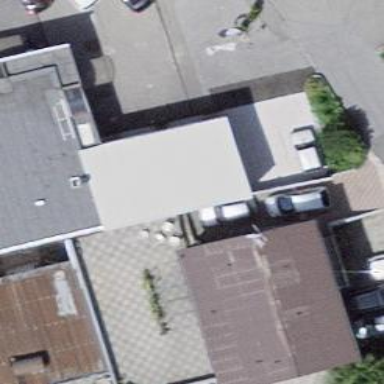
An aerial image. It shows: Car wash facility.